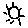
Label: sun